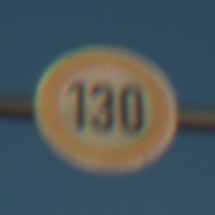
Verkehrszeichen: Geschwindigkeit130
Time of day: SunriseSunset
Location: Outdoor (RoadRail)
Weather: PartlyCloudy
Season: NotSpecified
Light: Natural